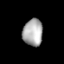
Tissue: lung
Cell type: Fibroblasts
Senescence score: 0.5869
Nuclear area (px): 525
Mean DAPI intensity: 171.493